The image is an STFT spectrogram (time versus frequency) of a rotating-machine vibration signal. Determine the machine's mechanical condition. Answer with exactly one of: normal, misalignment, unbalance, looseness.
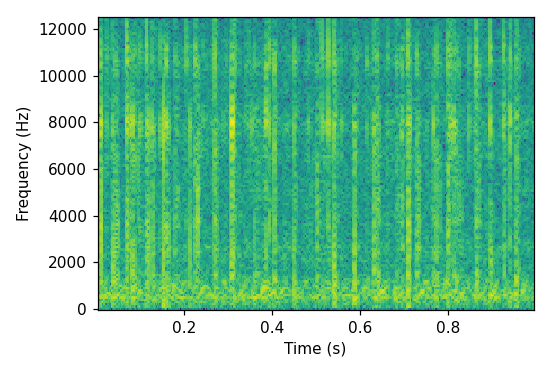
Answer: normal